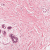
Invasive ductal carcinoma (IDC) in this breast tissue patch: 0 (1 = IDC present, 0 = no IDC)